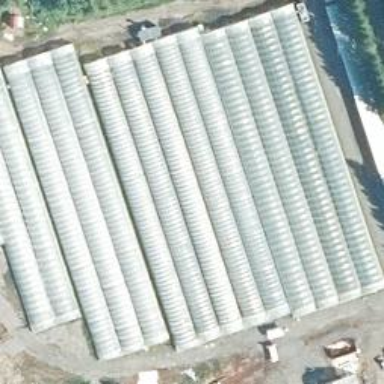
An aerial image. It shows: Greenhouse.